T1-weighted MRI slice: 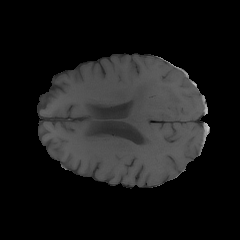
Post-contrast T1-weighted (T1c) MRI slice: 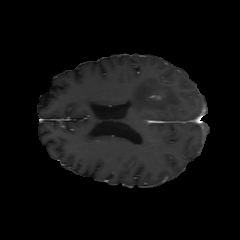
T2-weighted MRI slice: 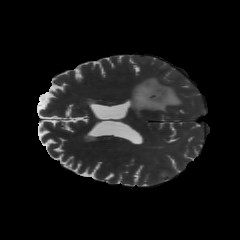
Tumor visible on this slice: yes